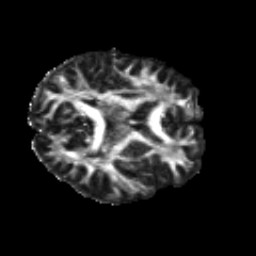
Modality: FA
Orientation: axial
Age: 22
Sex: male
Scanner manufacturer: siemens
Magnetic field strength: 3 T
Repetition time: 8.8 s
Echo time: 0.085 s